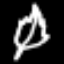
Label: leaf